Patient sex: M
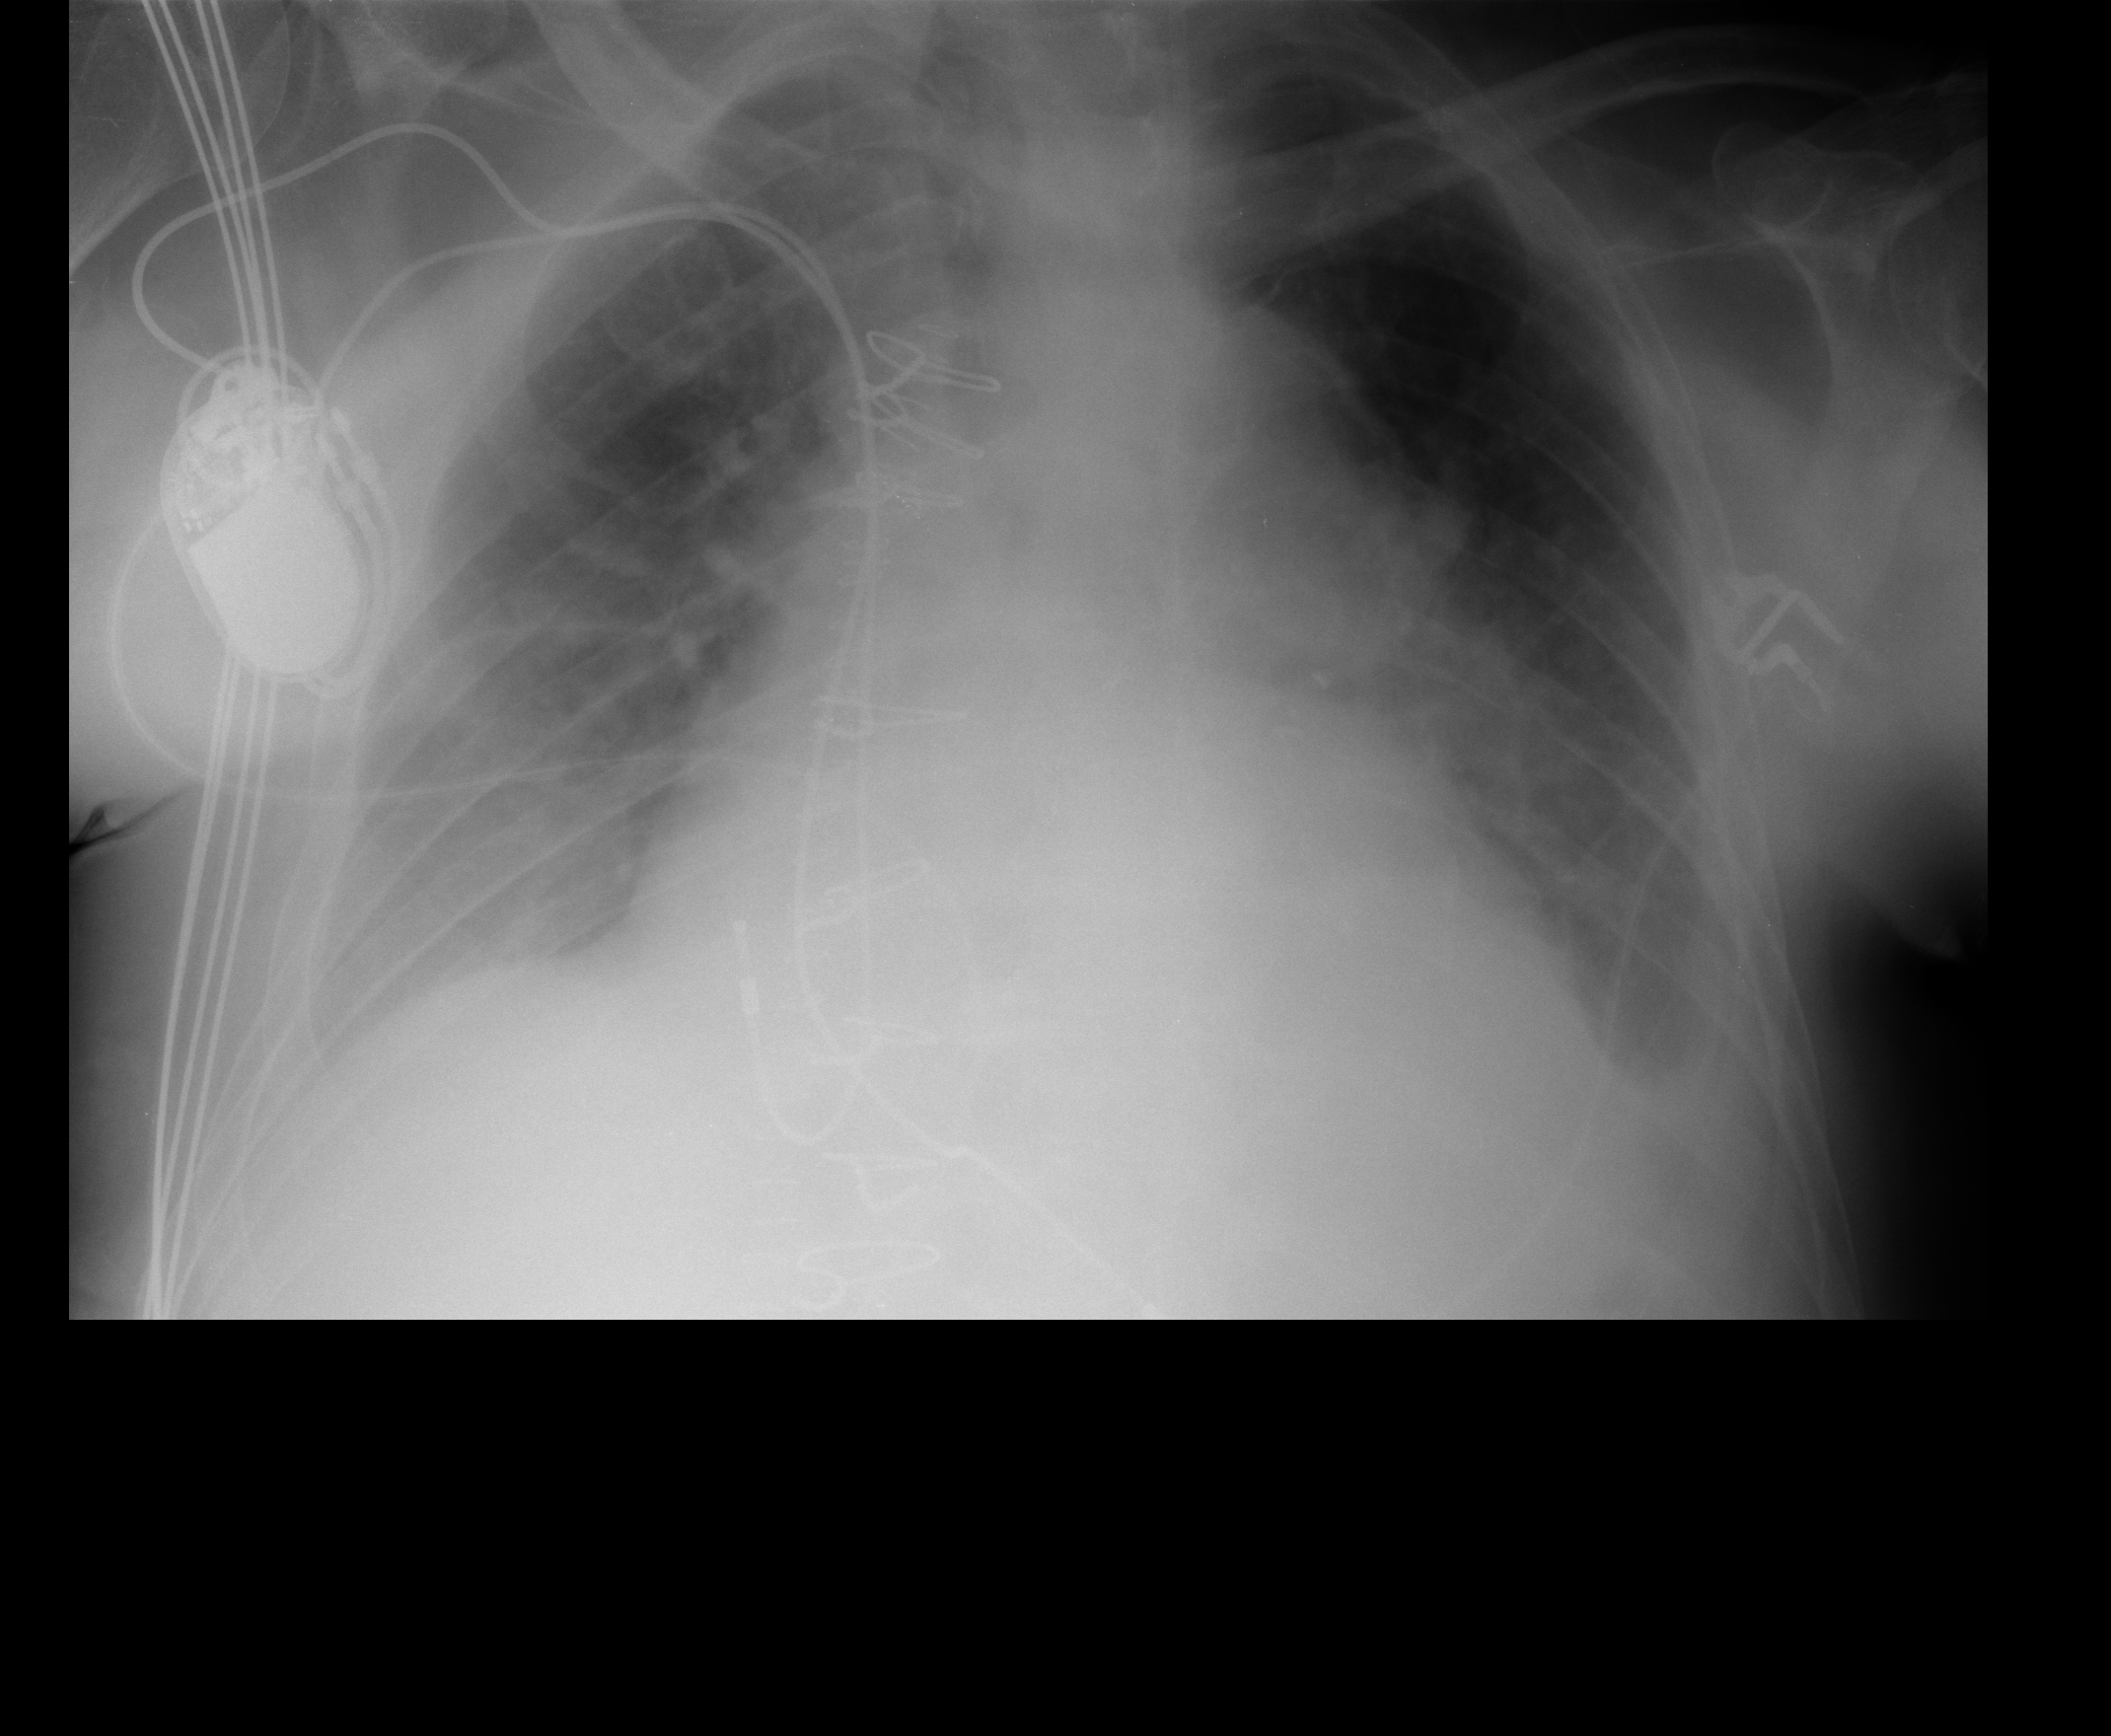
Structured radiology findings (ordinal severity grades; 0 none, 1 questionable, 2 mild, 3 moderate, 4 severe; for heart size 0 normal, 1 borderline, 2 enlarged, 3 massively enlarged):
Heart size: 3
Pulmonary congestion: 3
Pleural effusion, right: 2
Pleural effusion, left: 2
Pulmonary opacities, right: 0
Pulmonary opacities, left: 0
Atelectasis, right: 2
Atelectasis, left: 2